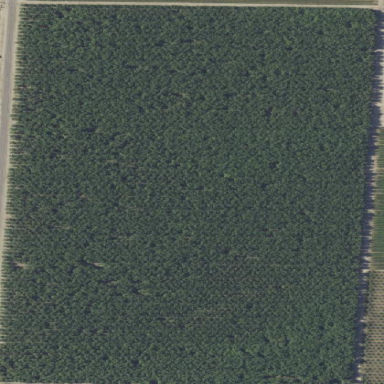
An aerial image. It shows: Orchard filled with almond trees.